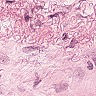
Metastatic tissue present: yes